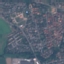
Land use / land cover: Residential